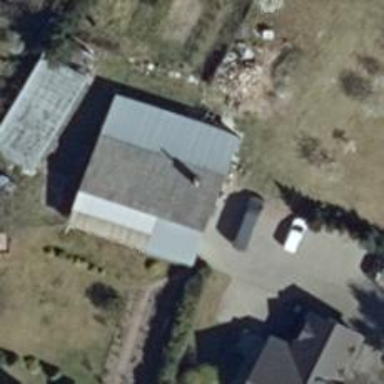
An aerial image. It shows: Service building.